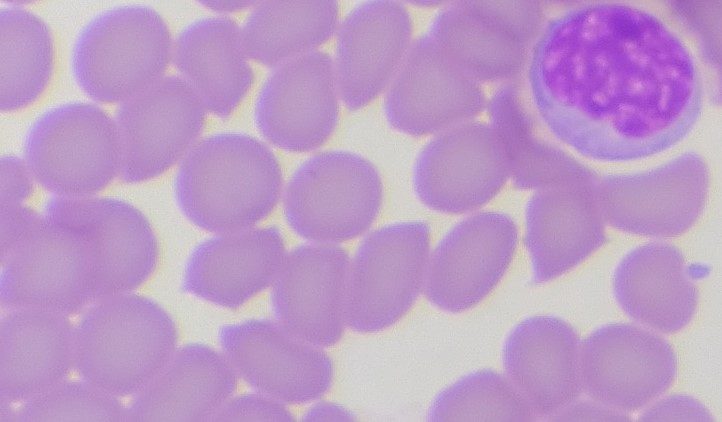
White blood cell type: Lymphocyte